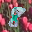
Label: 8